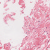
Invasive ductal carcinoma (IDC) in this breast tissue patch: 0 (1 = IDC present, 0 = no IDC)